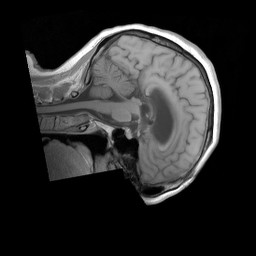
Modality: T1w
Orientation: sagittal
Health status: ill
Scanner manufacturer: siemens
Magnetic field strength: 3 T
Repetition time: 0.4 s
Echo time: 0.00272 s